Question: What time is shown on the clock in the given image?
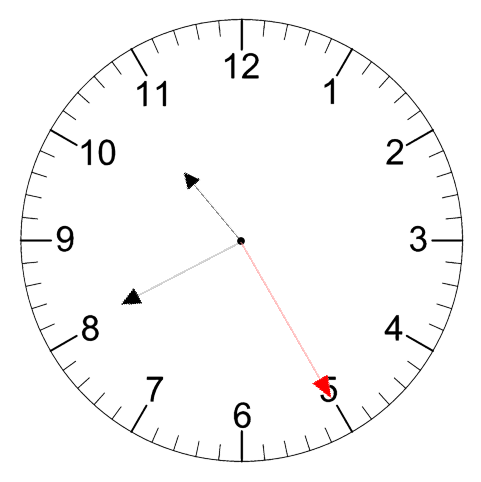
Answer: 10:40:25